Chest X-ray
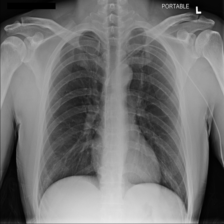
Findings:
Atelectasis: negative
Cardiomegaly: negative
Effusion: negative
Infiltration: positive
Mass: negative
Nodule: negative
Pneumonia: negative
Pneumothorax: negative
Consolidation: negative
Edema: negative
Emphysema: negative
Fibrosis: negative
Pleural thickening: negative
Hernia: negative